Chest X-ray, AP view. Patient: 63 years old, sex M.
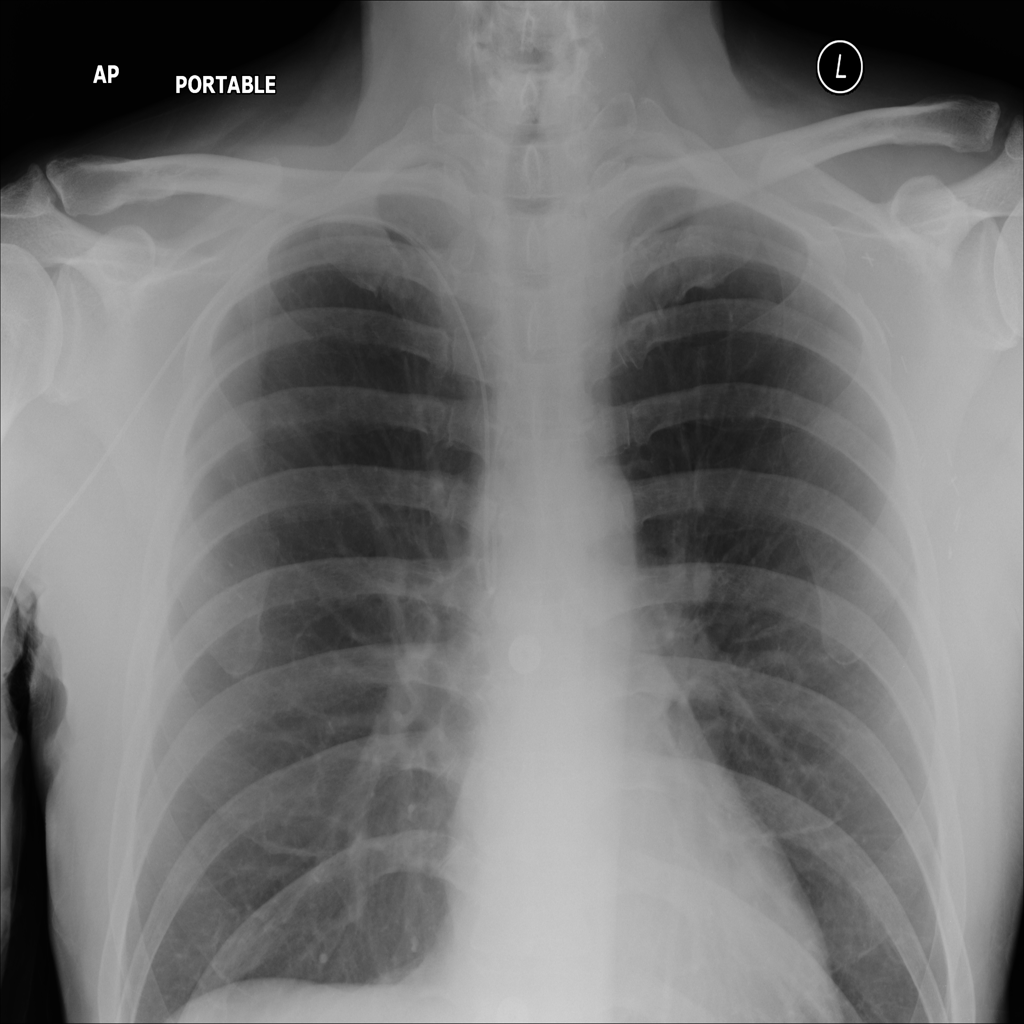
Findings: No Finding